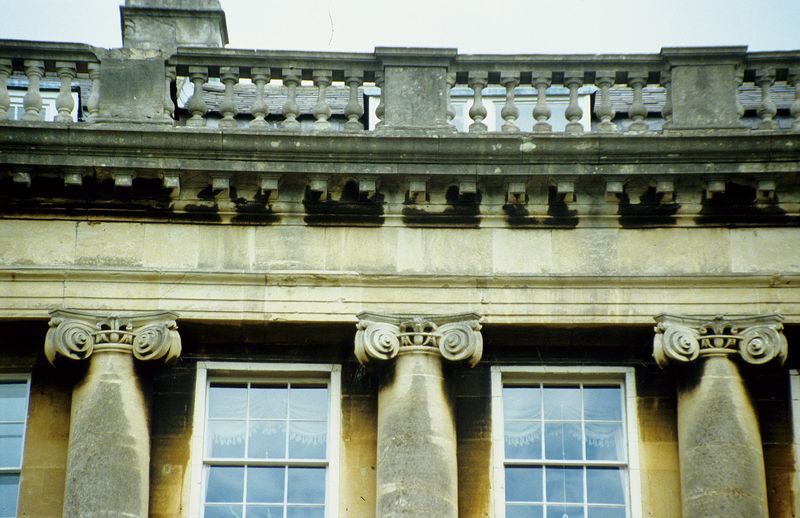
Titel: Gebälkzone
Künstler: John d.J. Wood
Standort: Bath
Institution: Royal Crescent
Schlagwörter: himmel, schatten, gelb, ocker, ausschnitt, braun, fenster, glas, grau, pfeiler, säule, säulen, dach, gebäude, haus, schloss, alt, architektur, stein, vorhang, spiegelung, brüstung, drei, klassizismus, england, front, rokoko, schornstein, balkon, relief, terrasse, farbig, fassade, mauer, vorsprung, gardine, gardinen, vorhänge, detail, symmetrie, geländer, foto, fotografie, sprossen, palast, balustrade, architrav, kapitelle, kapitell, fries, aussenansicht, sims, gesims, quader, voluten, sandstein, mauern, residenz, ionisch, ionische säulen, nymphenburg, schaft, bau, verzierungen, klassisch, palace, kapitel, gebälk, versailles, hausfront, schäfte, traufe, gesimse, zahnschnitt, balluster, halbsäulen, baluster, traufgesims, amalienburg, kapitellen, blenheim, gardnie, sansdtein, terssae, zahnschnittt